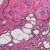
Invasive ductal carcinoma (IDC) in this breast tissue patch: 1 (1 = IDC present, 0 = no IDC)